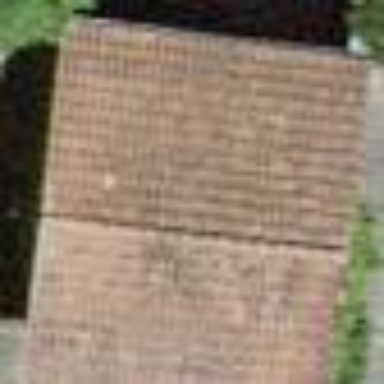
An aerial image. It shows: Garage.